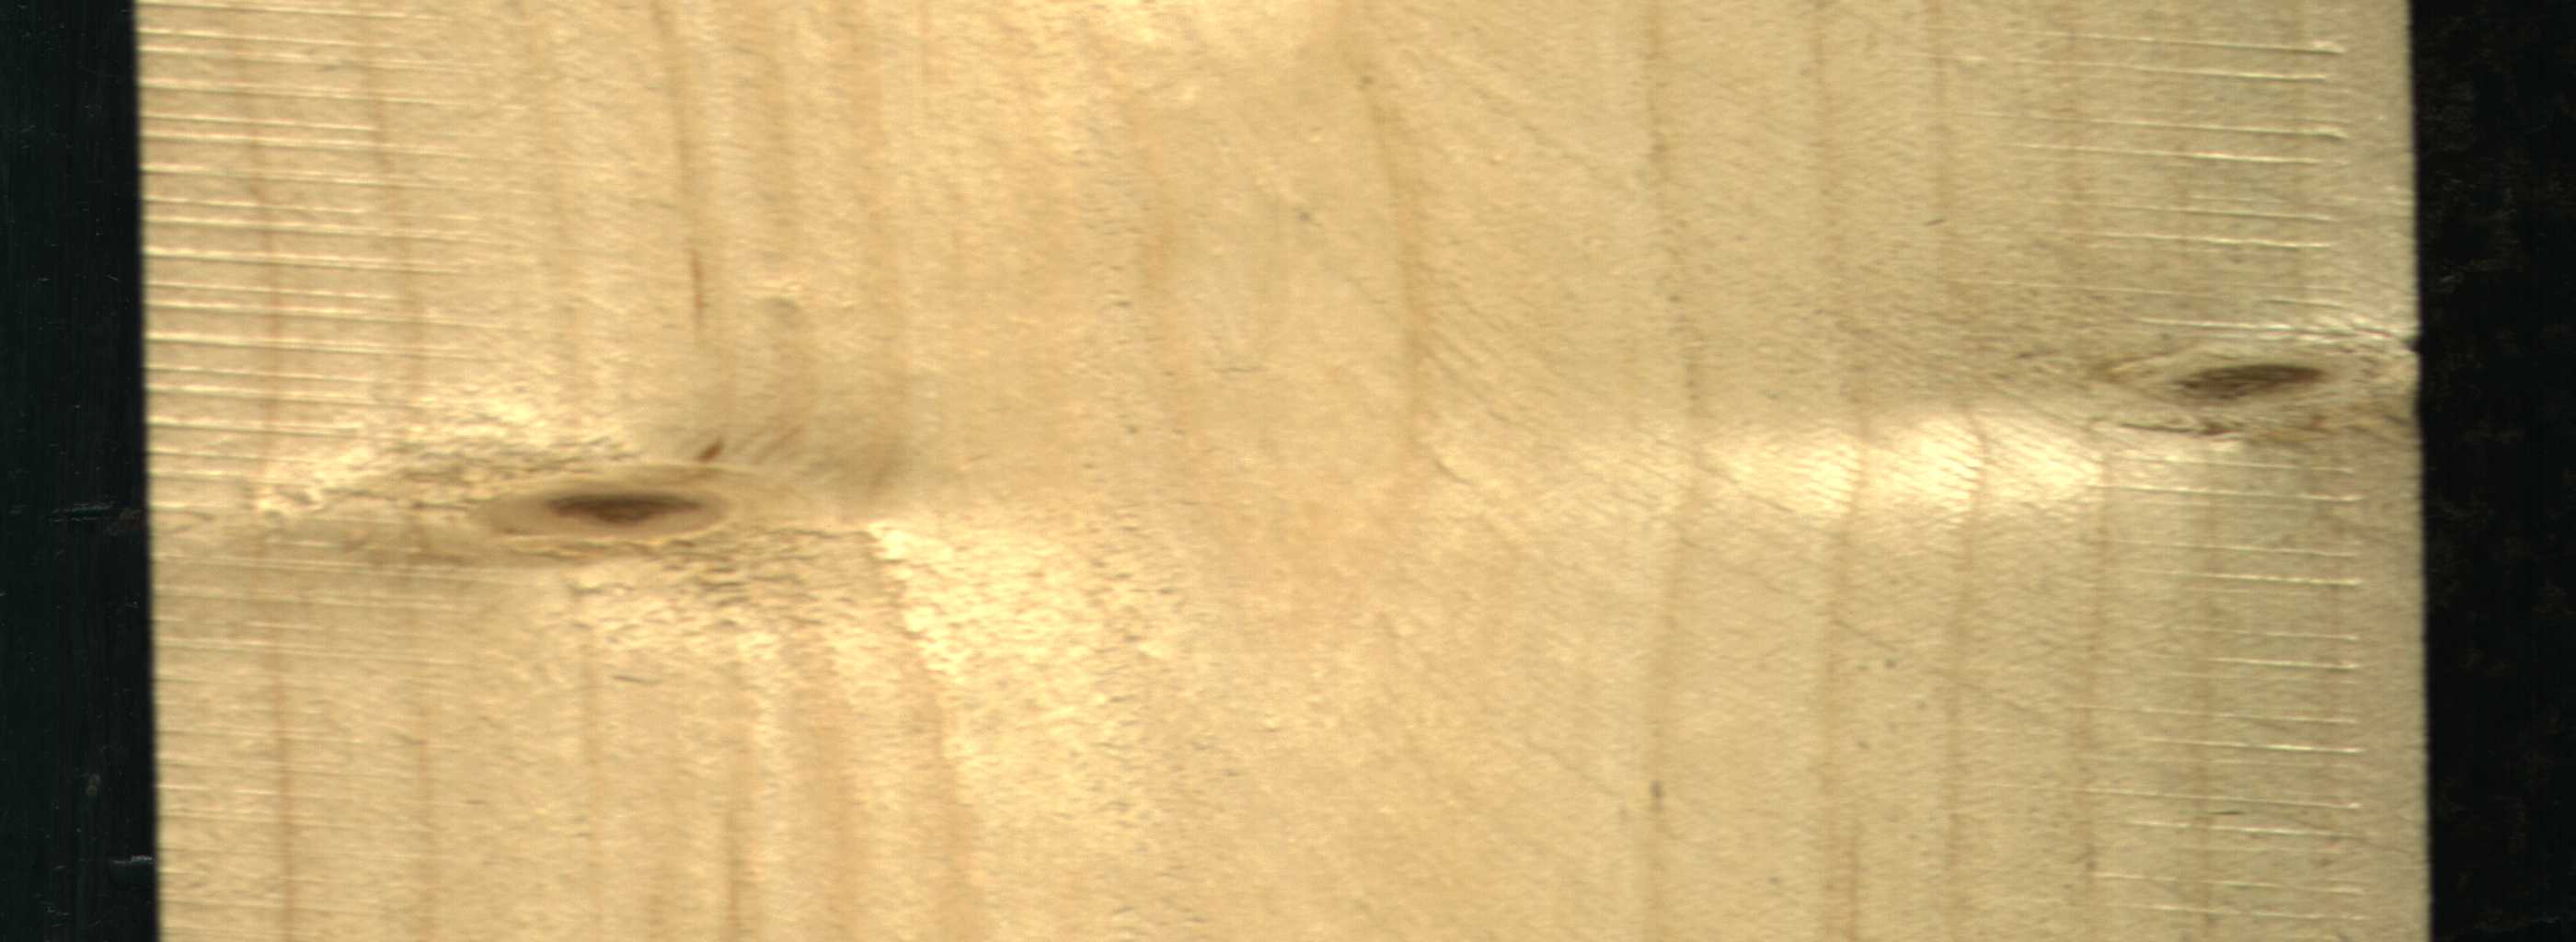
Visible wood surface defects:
Live_Knot
Live_Knot